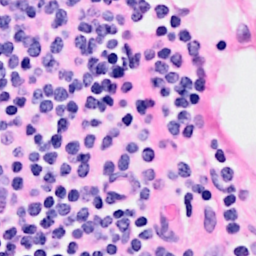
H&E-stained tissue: Breast